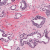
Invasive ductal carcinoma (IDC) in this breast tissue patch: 1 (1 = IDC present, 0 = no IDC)